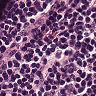
Metastatic tissue present: no